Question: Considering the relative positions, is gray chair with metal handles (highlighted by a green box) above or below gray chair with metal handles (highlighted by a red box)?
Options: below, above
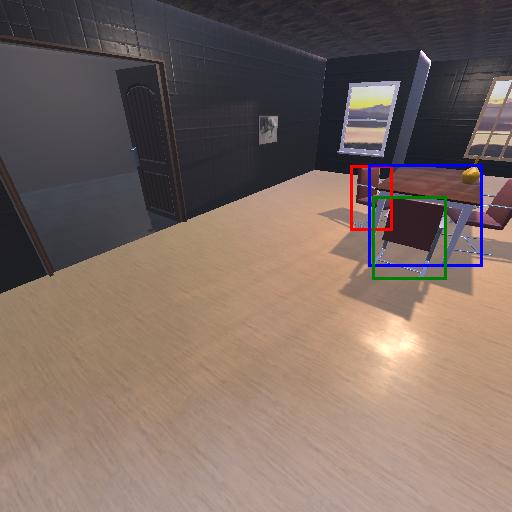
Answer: below